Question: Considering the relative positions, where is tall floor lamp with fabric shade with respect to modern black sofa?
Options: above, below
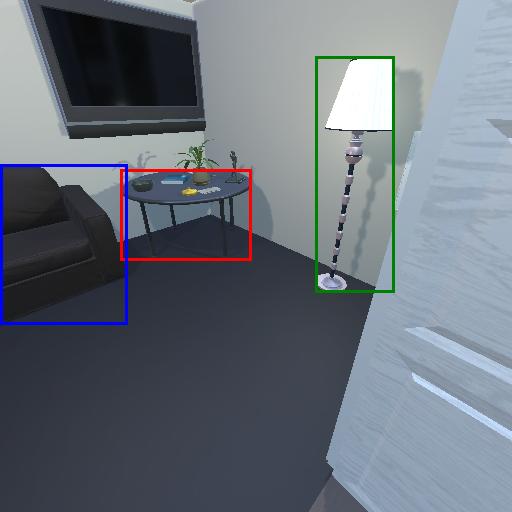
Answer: above